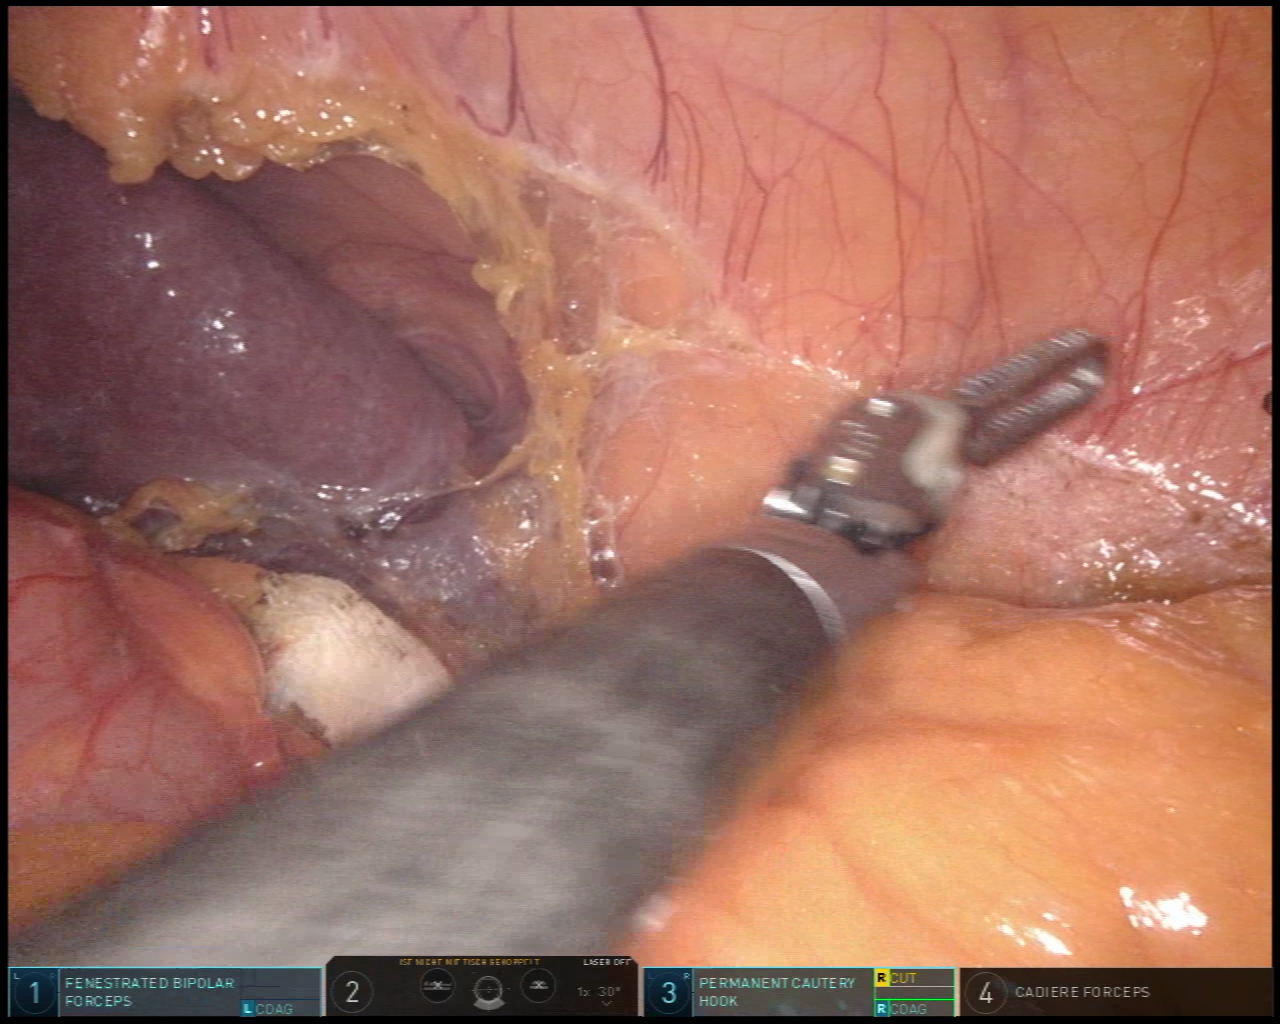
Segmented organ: spleen
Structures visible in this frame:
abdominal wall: yes
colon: yes
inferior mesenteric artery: no
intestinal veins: no
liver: no
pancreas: no
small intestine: no
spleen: yes
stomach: no
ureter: no
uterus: no
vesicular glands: no